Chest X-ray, PA view. Patient: 28 years old, sex F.
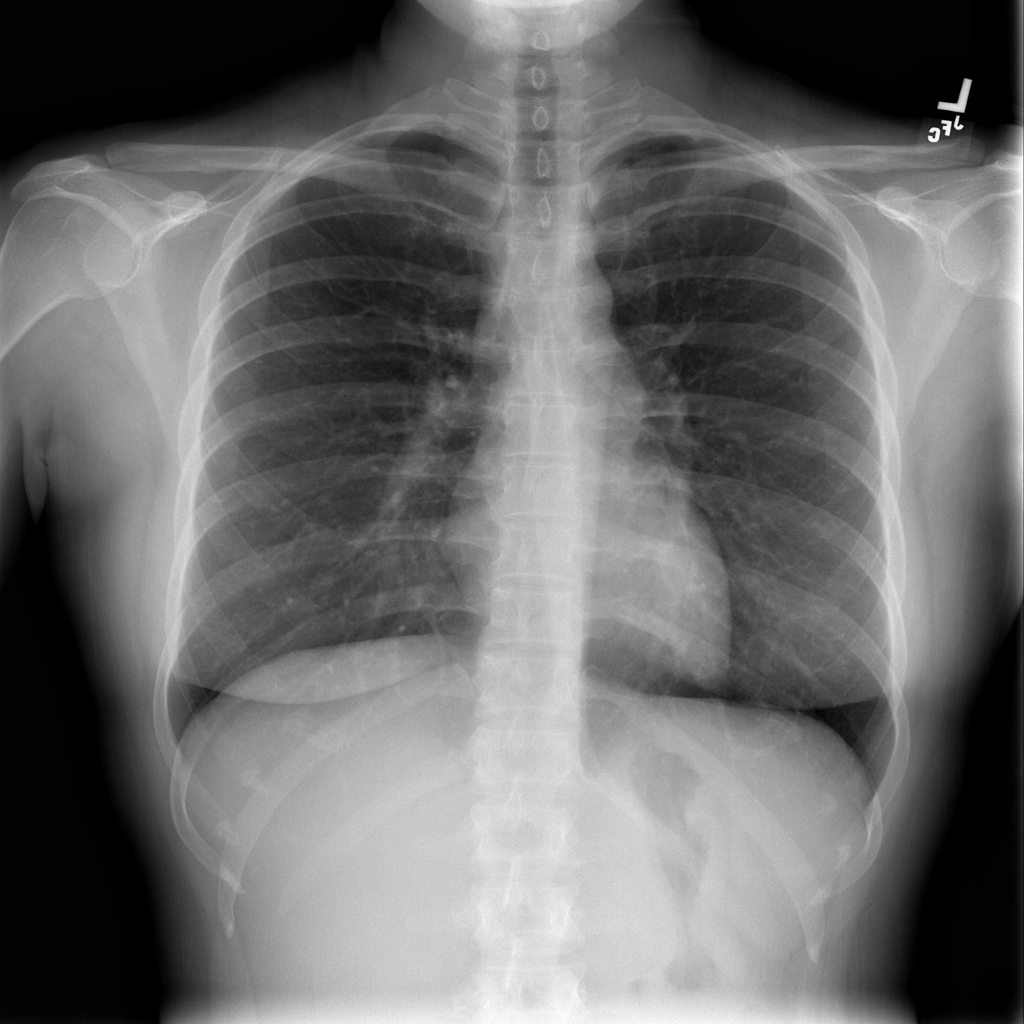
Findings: No Finding